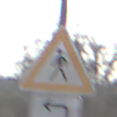
Verkehrszeichen: FussgaengerRechts
Zusatzzeichen unten: RichtungsangabeDurchPfeile2
Umgebung: Outdoor, Suburban
Tageszeit: MorningAfternoon
Wetter: PartlyCloudy
Licht: Natural
Jahreszeit: NotSpecified
Kontrast: HighContrast